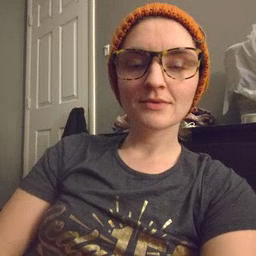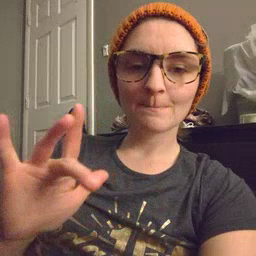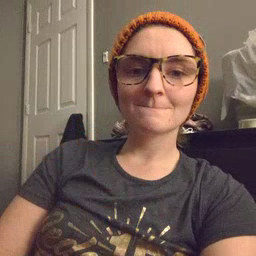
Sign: empty